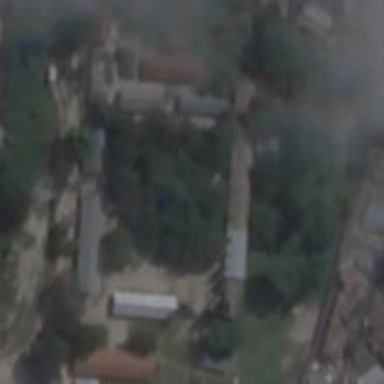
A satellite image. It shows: School.